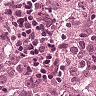
Metastatic tissue present: yes